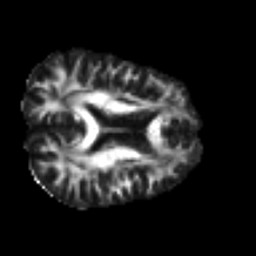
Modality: FA
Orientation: axial
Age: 36
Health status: ill
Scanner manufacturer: philips
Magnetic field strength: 3 T
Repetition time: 9 s
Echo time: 0.127 s